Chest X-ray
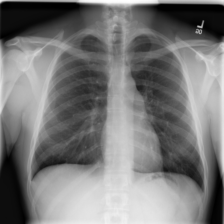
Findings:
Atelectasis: negative
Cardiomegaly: negative
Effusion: negative
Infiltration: positive
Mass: negative
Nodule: negative
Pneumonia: negative
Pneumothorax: negative
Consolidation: negative
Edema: negative
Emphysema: negative
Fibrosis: negative
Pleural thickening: negative
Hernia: negative